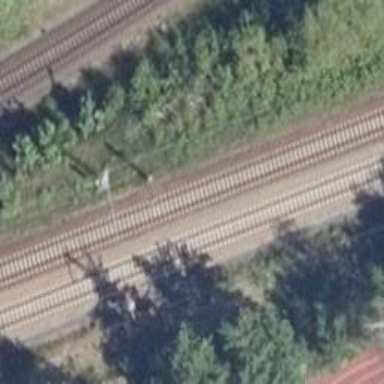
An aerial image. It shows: Railway signal.